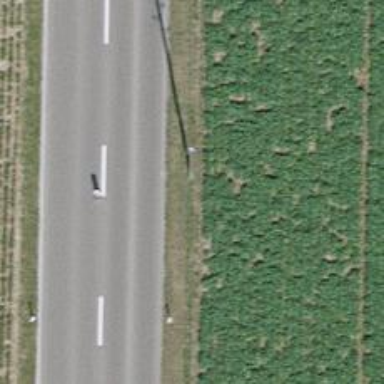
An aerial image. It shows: Power pole.